Question: I have a JTable as follow.

So, while the JTable is still in editing mode (There is a keyboard cursor blinking at Dividend column), clicking OK directly will not commit the data into table model. Clicking OK merely close the dialog box.
I need to press ENTER explicitly, in order to commit the data into table model.
The source code for this dialog box is as follow <URL>. Do look at 'jButton1ActionPerformed' for the executed code when OK is pressed.
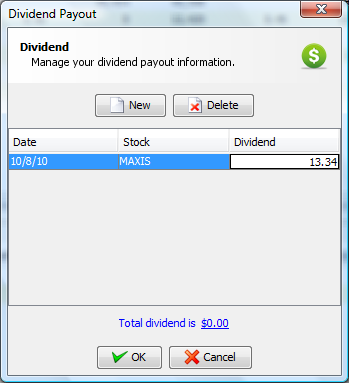
Answer: I'm not sure if it will work (it would have been nice to have a SCCE), but try this:
'''
TableCellEditor editor = table.getCellEditor();
if (editor != null) {
editor.stopCellEditing();
}
'''